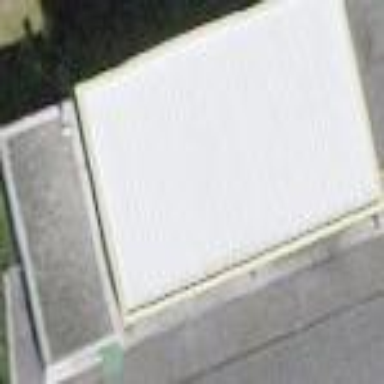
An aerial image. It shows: Car wash located under roof.